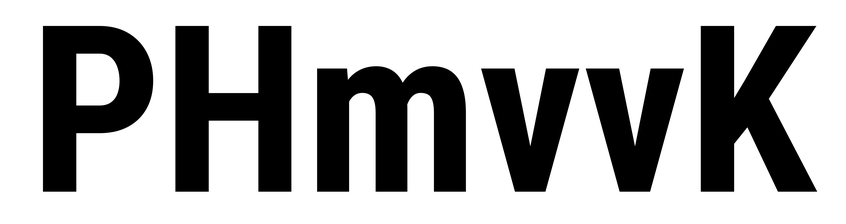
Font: Roboto_Condensed_Bold